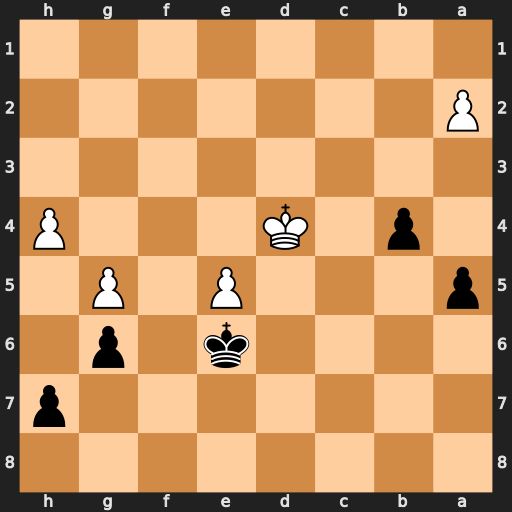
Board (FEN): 8/7p/4k1p1/p3P1P1/1p1K3P/8/P7/8
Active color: b
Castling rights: -
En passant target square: -
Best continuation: a4 Kc4 b3 axb3 axb3